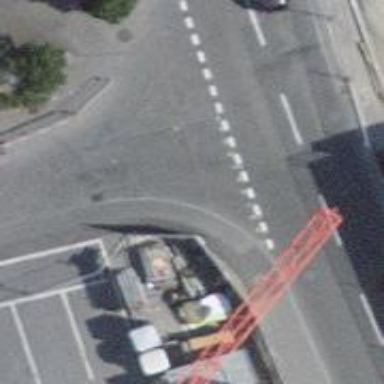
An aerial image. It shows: Kerb barrier.